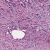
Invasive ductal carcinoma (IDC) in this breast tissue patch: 1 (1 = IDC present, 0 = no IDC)